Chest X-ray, PA view. Patient: 50 years old, sex F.
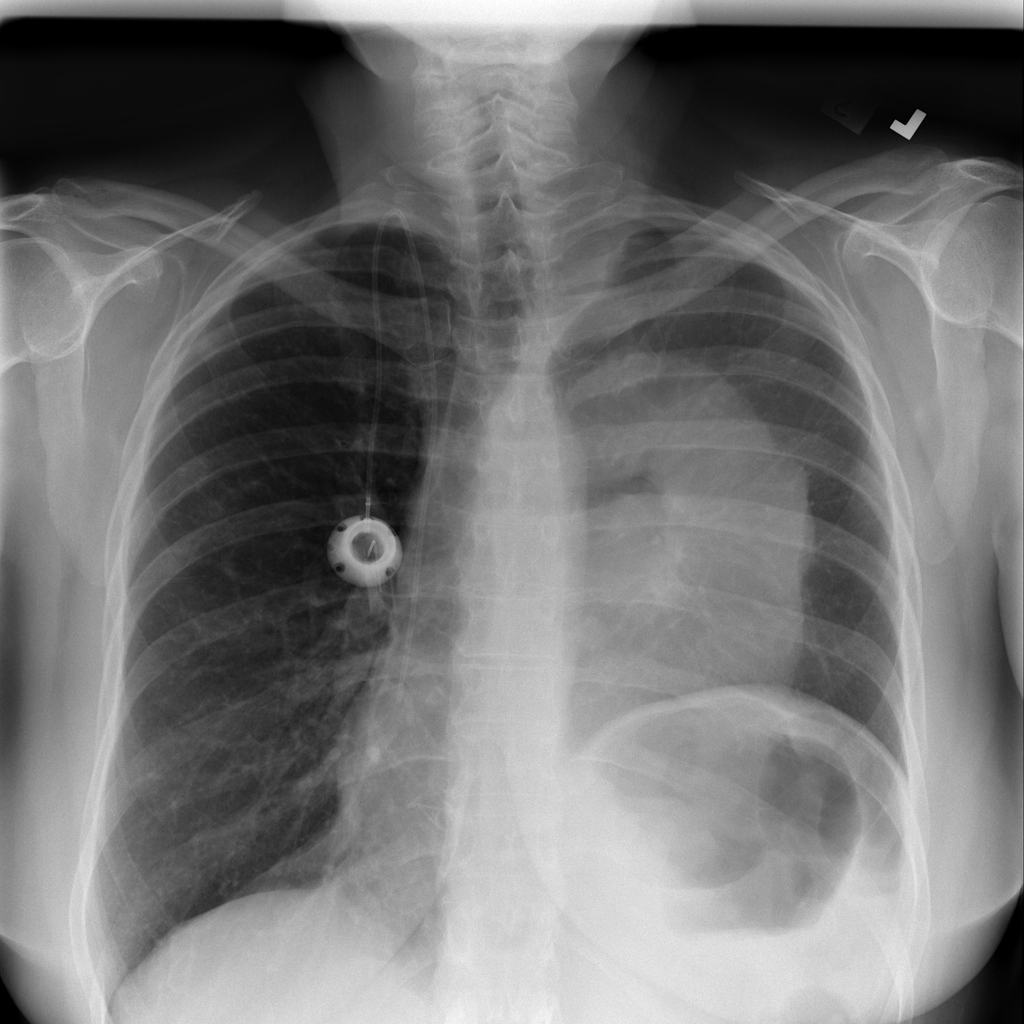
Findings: Mass